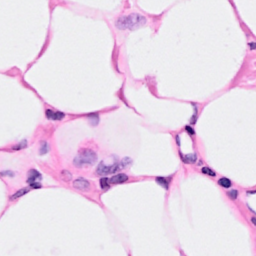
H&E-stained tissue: Breast